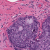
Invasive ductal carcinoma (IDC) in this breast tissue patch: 0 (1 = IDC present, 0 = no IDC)